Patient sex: M
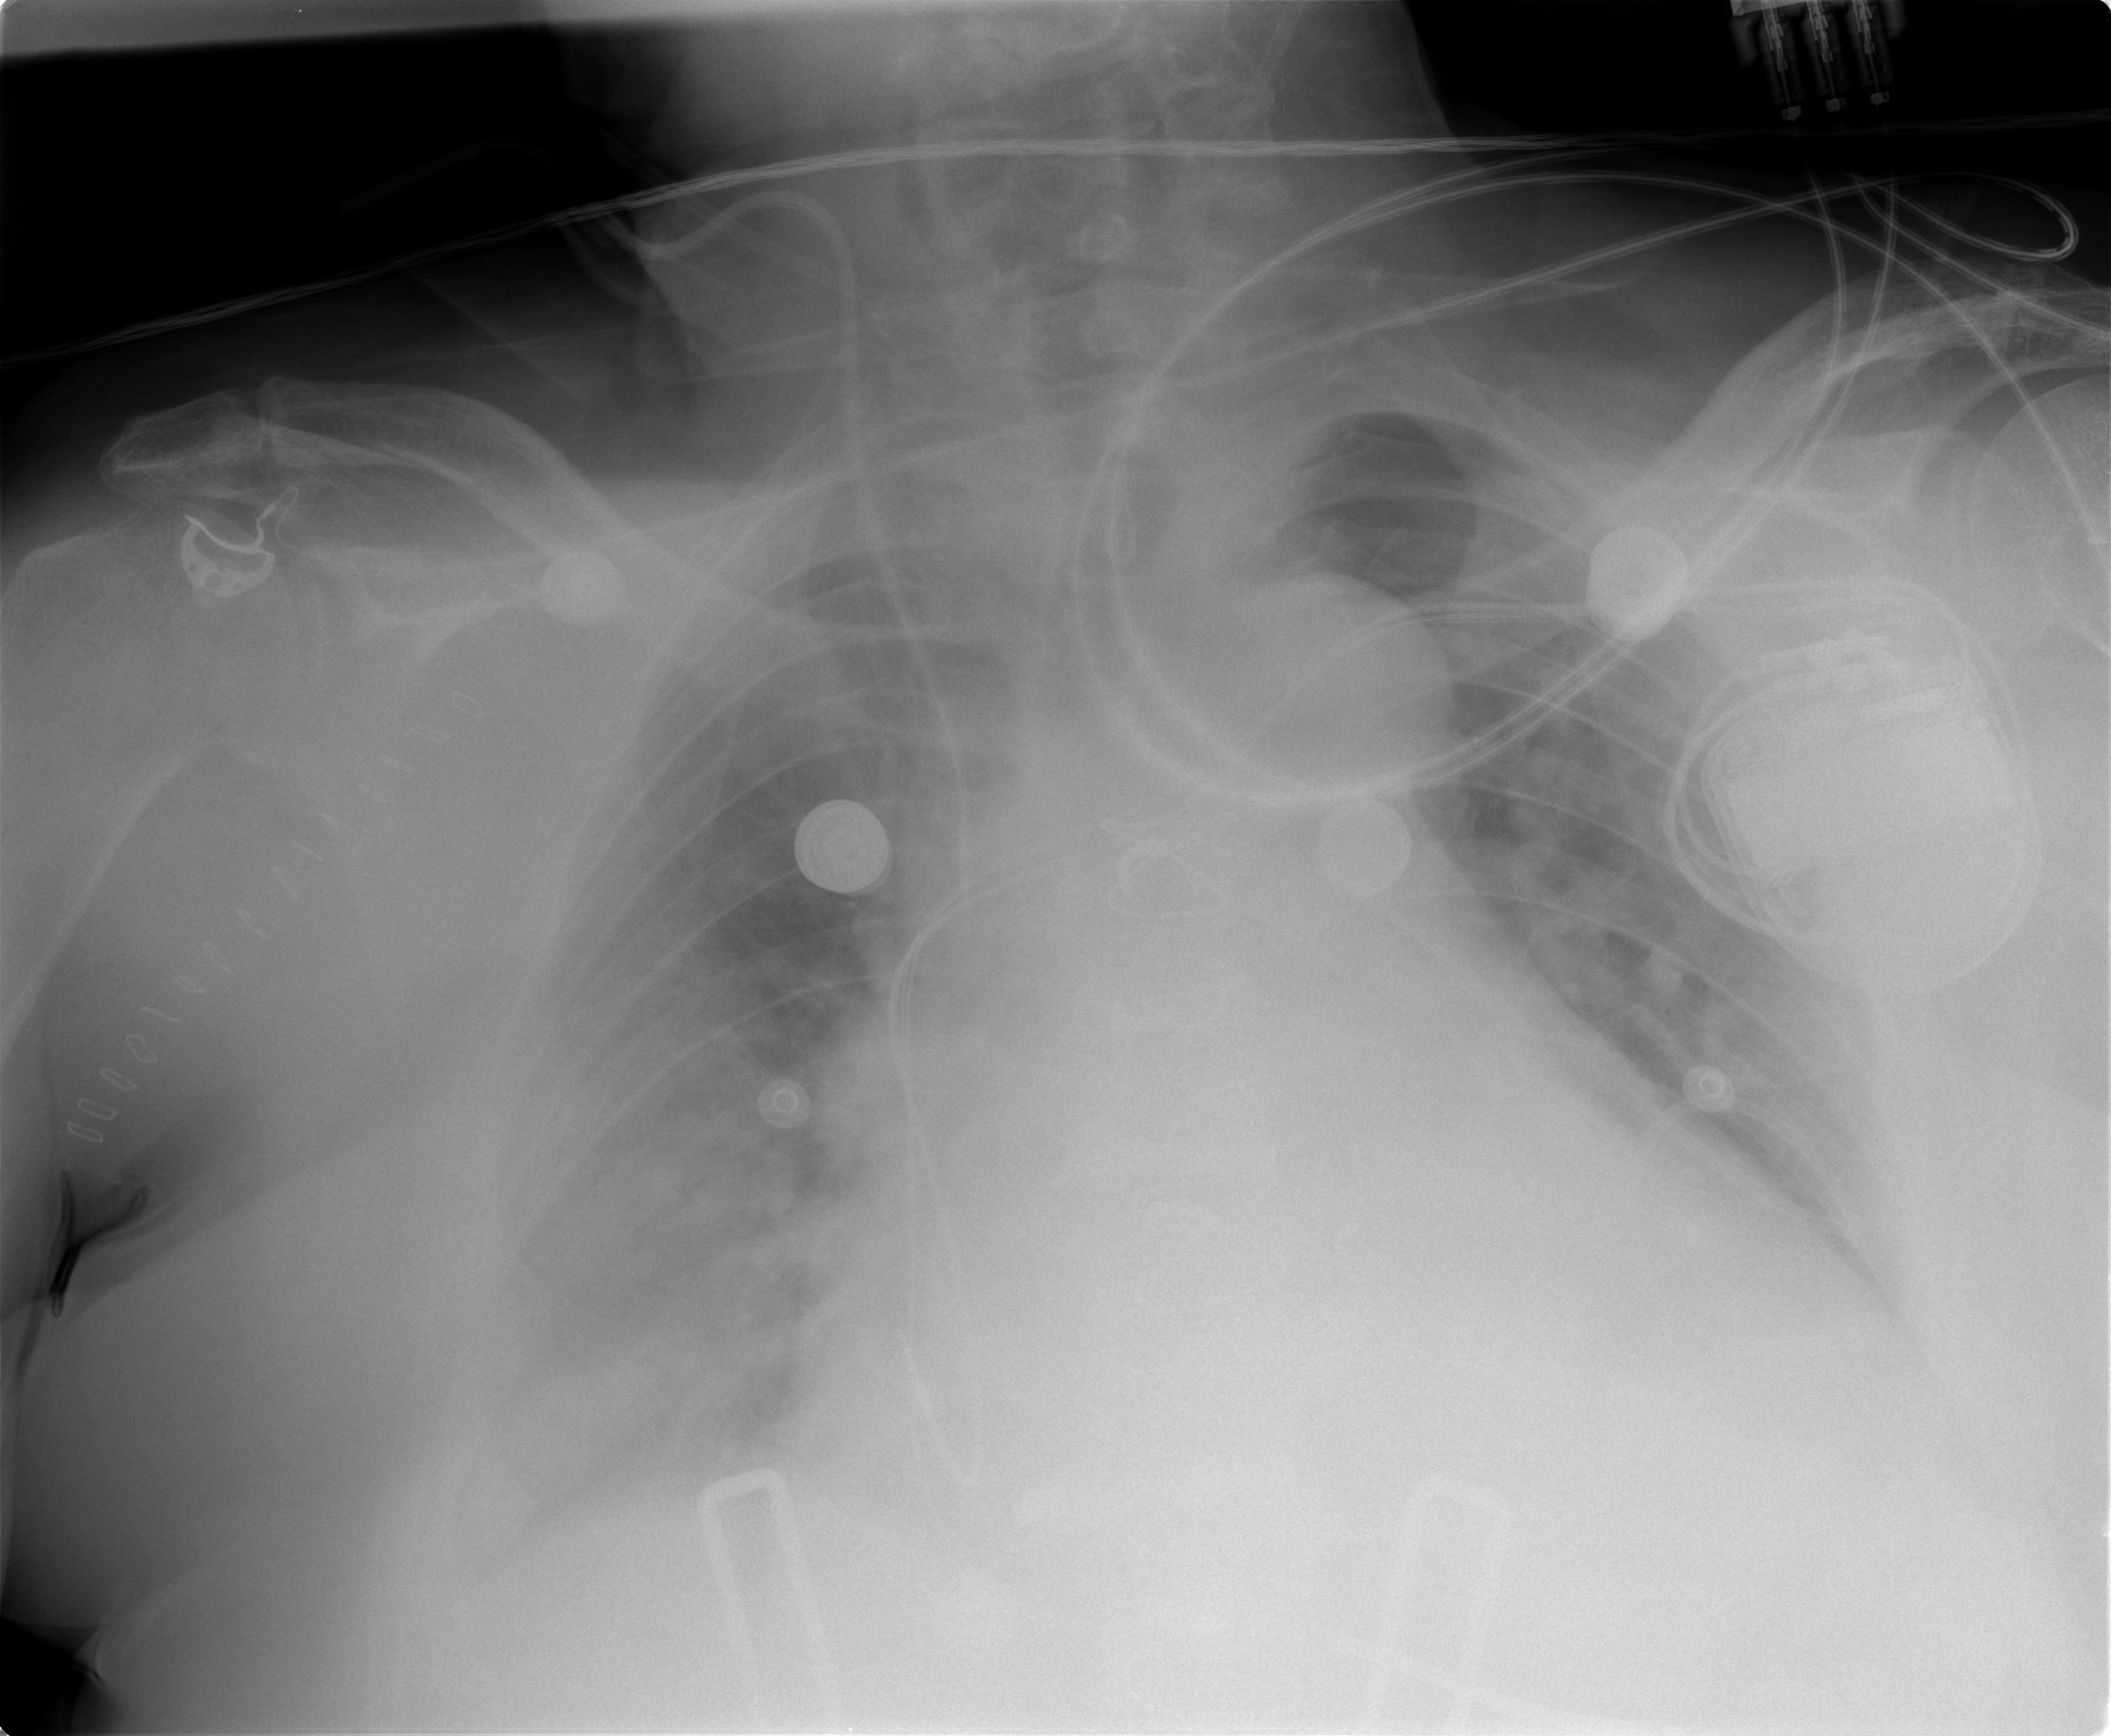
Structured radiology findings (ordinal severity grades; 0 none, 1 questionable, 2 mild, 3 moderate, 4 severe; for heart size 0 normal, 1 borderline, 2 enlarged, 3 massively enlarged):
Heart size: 2
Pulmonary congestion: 2
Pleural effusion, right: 3
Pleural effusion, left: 2
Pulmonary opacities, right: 2
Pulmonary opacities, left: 2
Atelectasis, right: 3
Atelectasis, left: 3